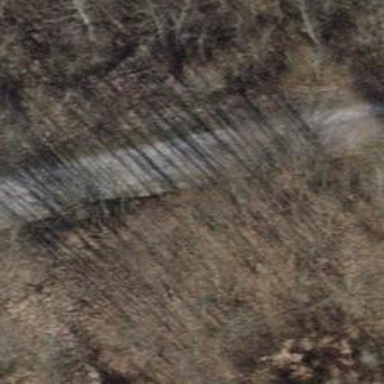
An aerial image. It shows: Pipeline marker.